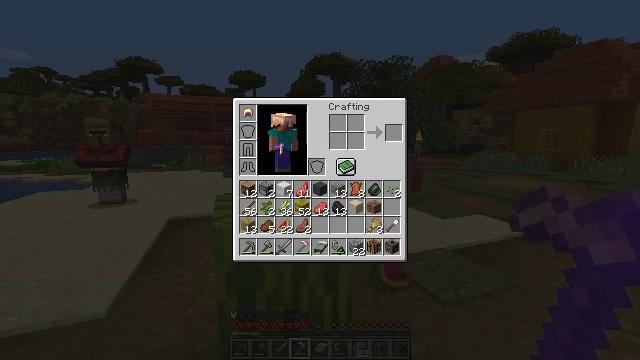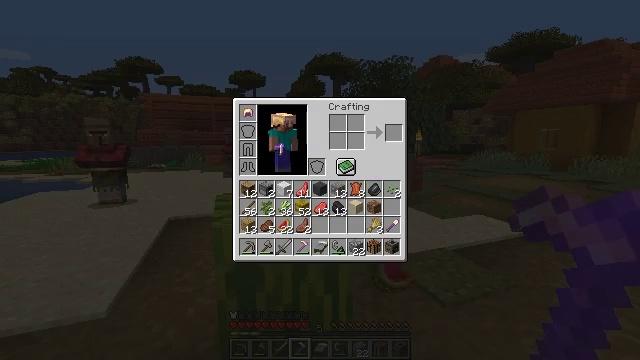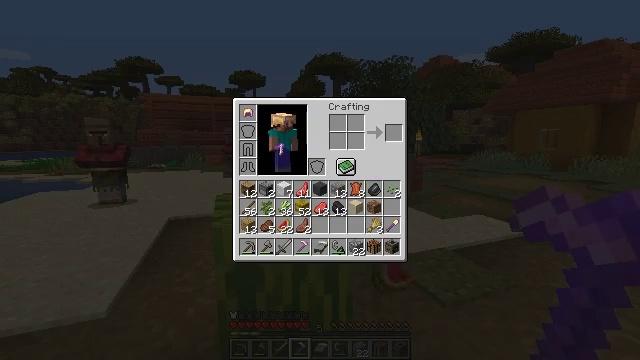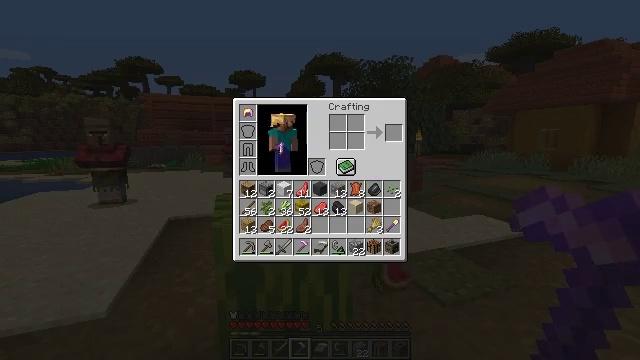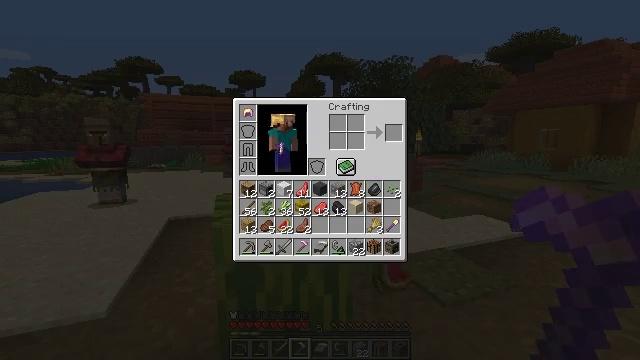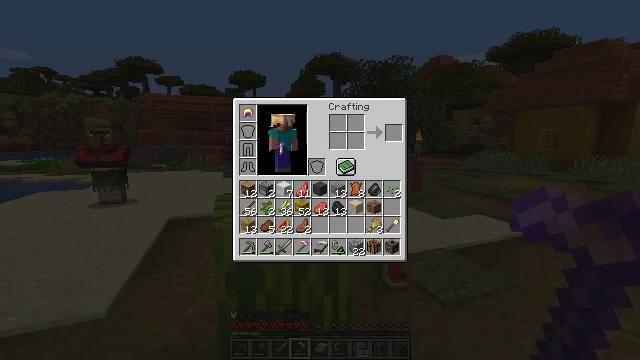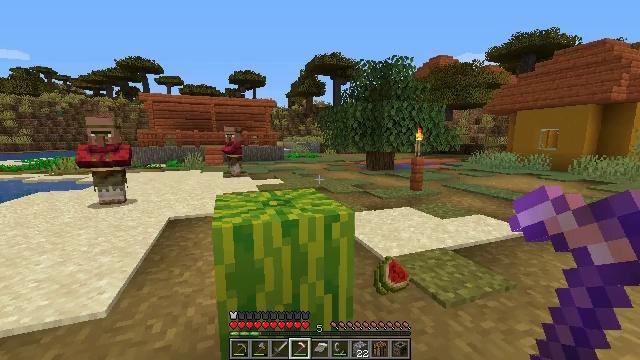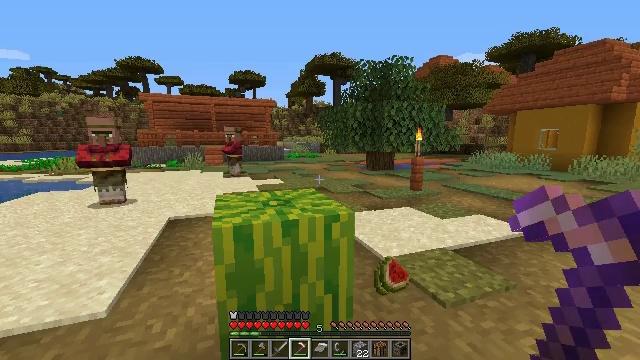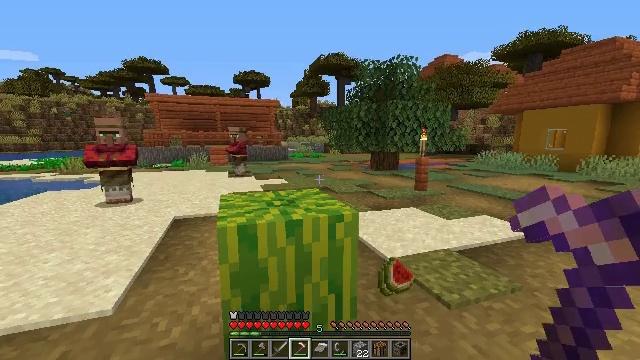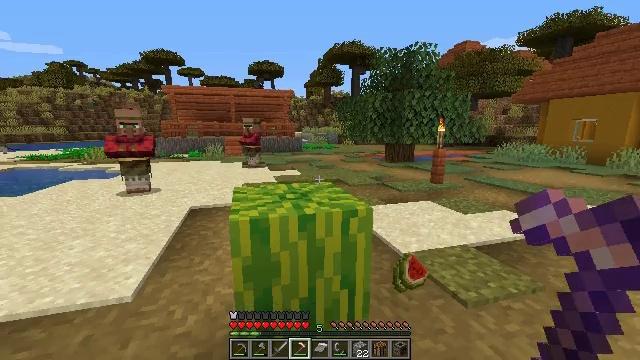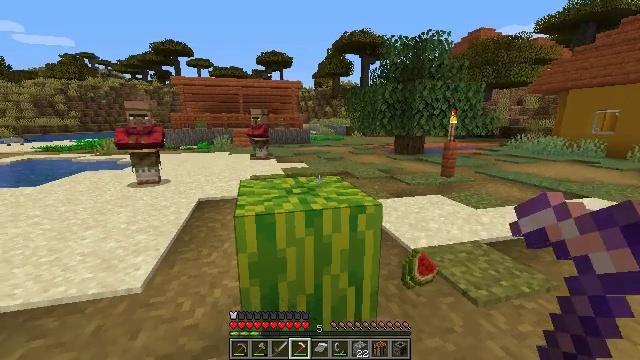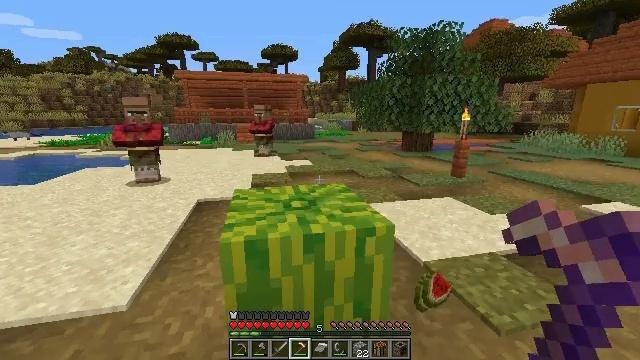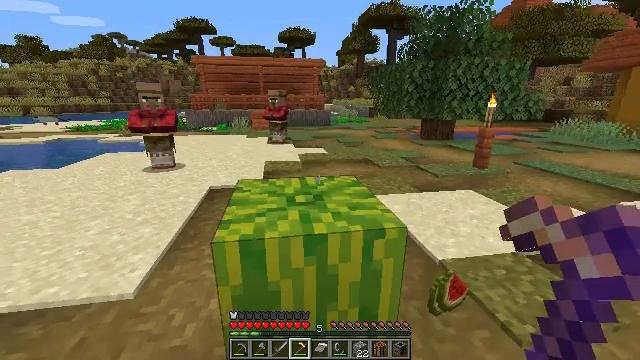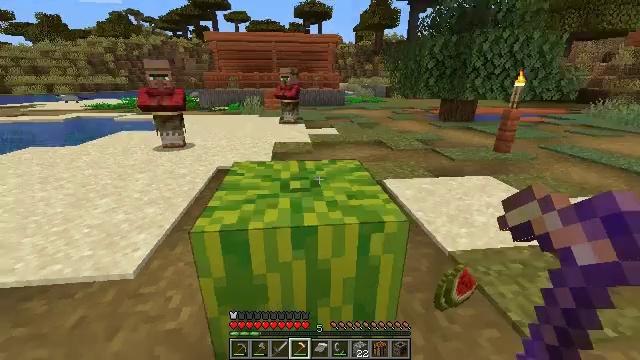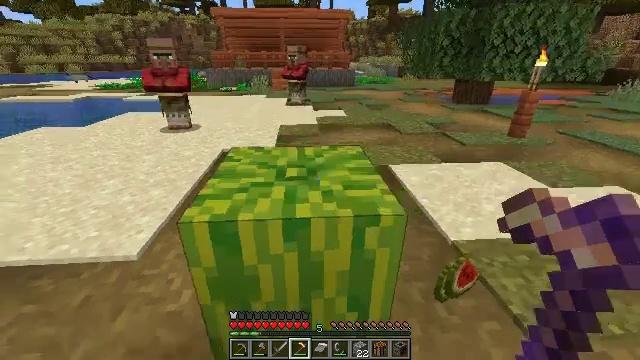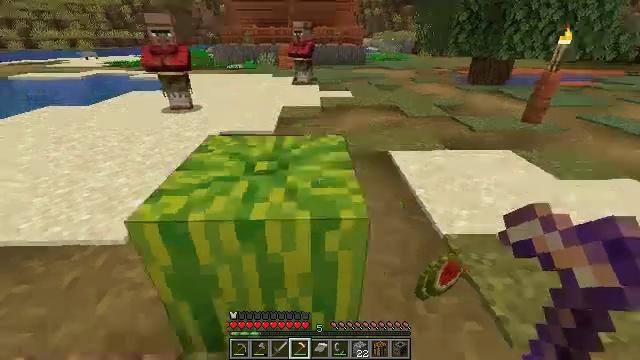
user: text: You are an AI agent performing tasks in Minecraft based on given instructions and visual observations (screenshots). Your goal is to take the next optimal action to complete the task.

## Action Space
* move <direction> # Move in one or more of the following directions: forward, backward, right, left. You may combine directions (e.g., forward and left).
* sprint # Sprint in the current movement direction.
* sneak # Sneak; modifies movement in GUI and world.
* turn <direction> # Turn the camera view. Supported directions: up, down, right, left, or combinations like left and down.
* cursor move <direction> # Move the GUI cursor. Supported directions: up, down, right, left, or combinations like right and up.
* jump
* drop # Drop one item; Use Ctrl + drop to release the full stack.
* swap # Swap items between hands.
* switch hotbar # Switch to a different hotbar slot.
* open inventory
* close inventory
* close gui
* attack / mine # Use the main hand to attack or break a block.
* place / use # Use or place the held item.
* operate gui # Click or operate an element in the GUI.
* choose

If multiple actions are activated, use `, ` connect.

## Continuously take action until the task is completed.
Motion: motion action
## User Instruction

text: Use right equipment to gather melon.
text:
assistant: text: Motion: no_op
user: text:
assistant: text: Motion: no_op
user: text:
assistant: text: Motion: no_op
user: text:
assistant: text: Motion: no_op
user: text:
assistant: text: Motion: no_op
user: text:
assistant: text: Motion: close inventory
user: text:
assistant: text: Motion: close inventory
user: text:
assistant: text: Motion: close inventory
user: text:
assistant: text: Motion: move forward, turn left and down
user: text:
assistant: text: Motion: move forward, turn left and down
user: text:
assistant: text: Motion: move forward, turn left and down
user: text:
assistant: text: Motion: move forward and move right, turn left and down
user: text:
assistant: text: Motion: move forward and move right, turn left and down
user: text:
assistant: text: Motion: move right, turn left and down
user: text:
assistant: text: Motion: move right, turn left and down
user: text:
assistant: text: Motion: move right, turn left and down
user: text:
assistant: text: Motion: turn left and down
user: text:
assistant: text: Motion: turn left and down
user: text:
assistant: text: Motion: no_op
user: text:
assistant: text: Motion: no_op
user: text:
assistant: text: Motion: turn left
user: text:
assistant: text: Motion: no_op
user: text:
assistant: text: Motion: no_op
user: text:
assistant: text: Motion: no_op
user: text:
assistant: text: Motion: open inventory
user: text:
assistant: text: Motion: open inventory
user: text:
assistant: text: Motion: cursor move right and up, open inventory
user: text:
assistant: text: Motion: cursor move right and up
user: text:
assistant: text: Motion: cursor move right
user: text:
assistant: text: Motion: no_op